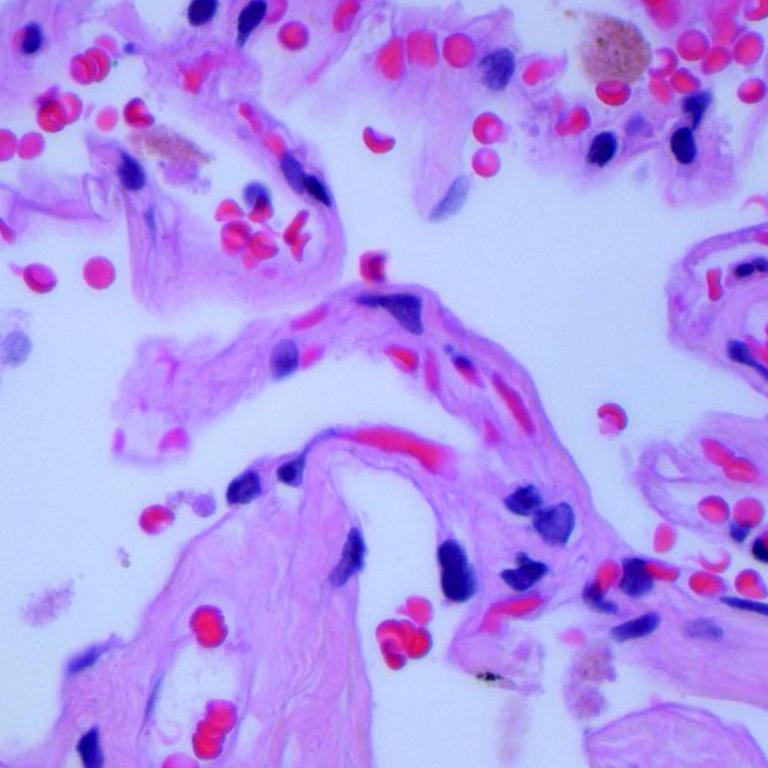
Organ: lung
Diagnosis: benign